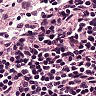
Metastatic tissue present: no